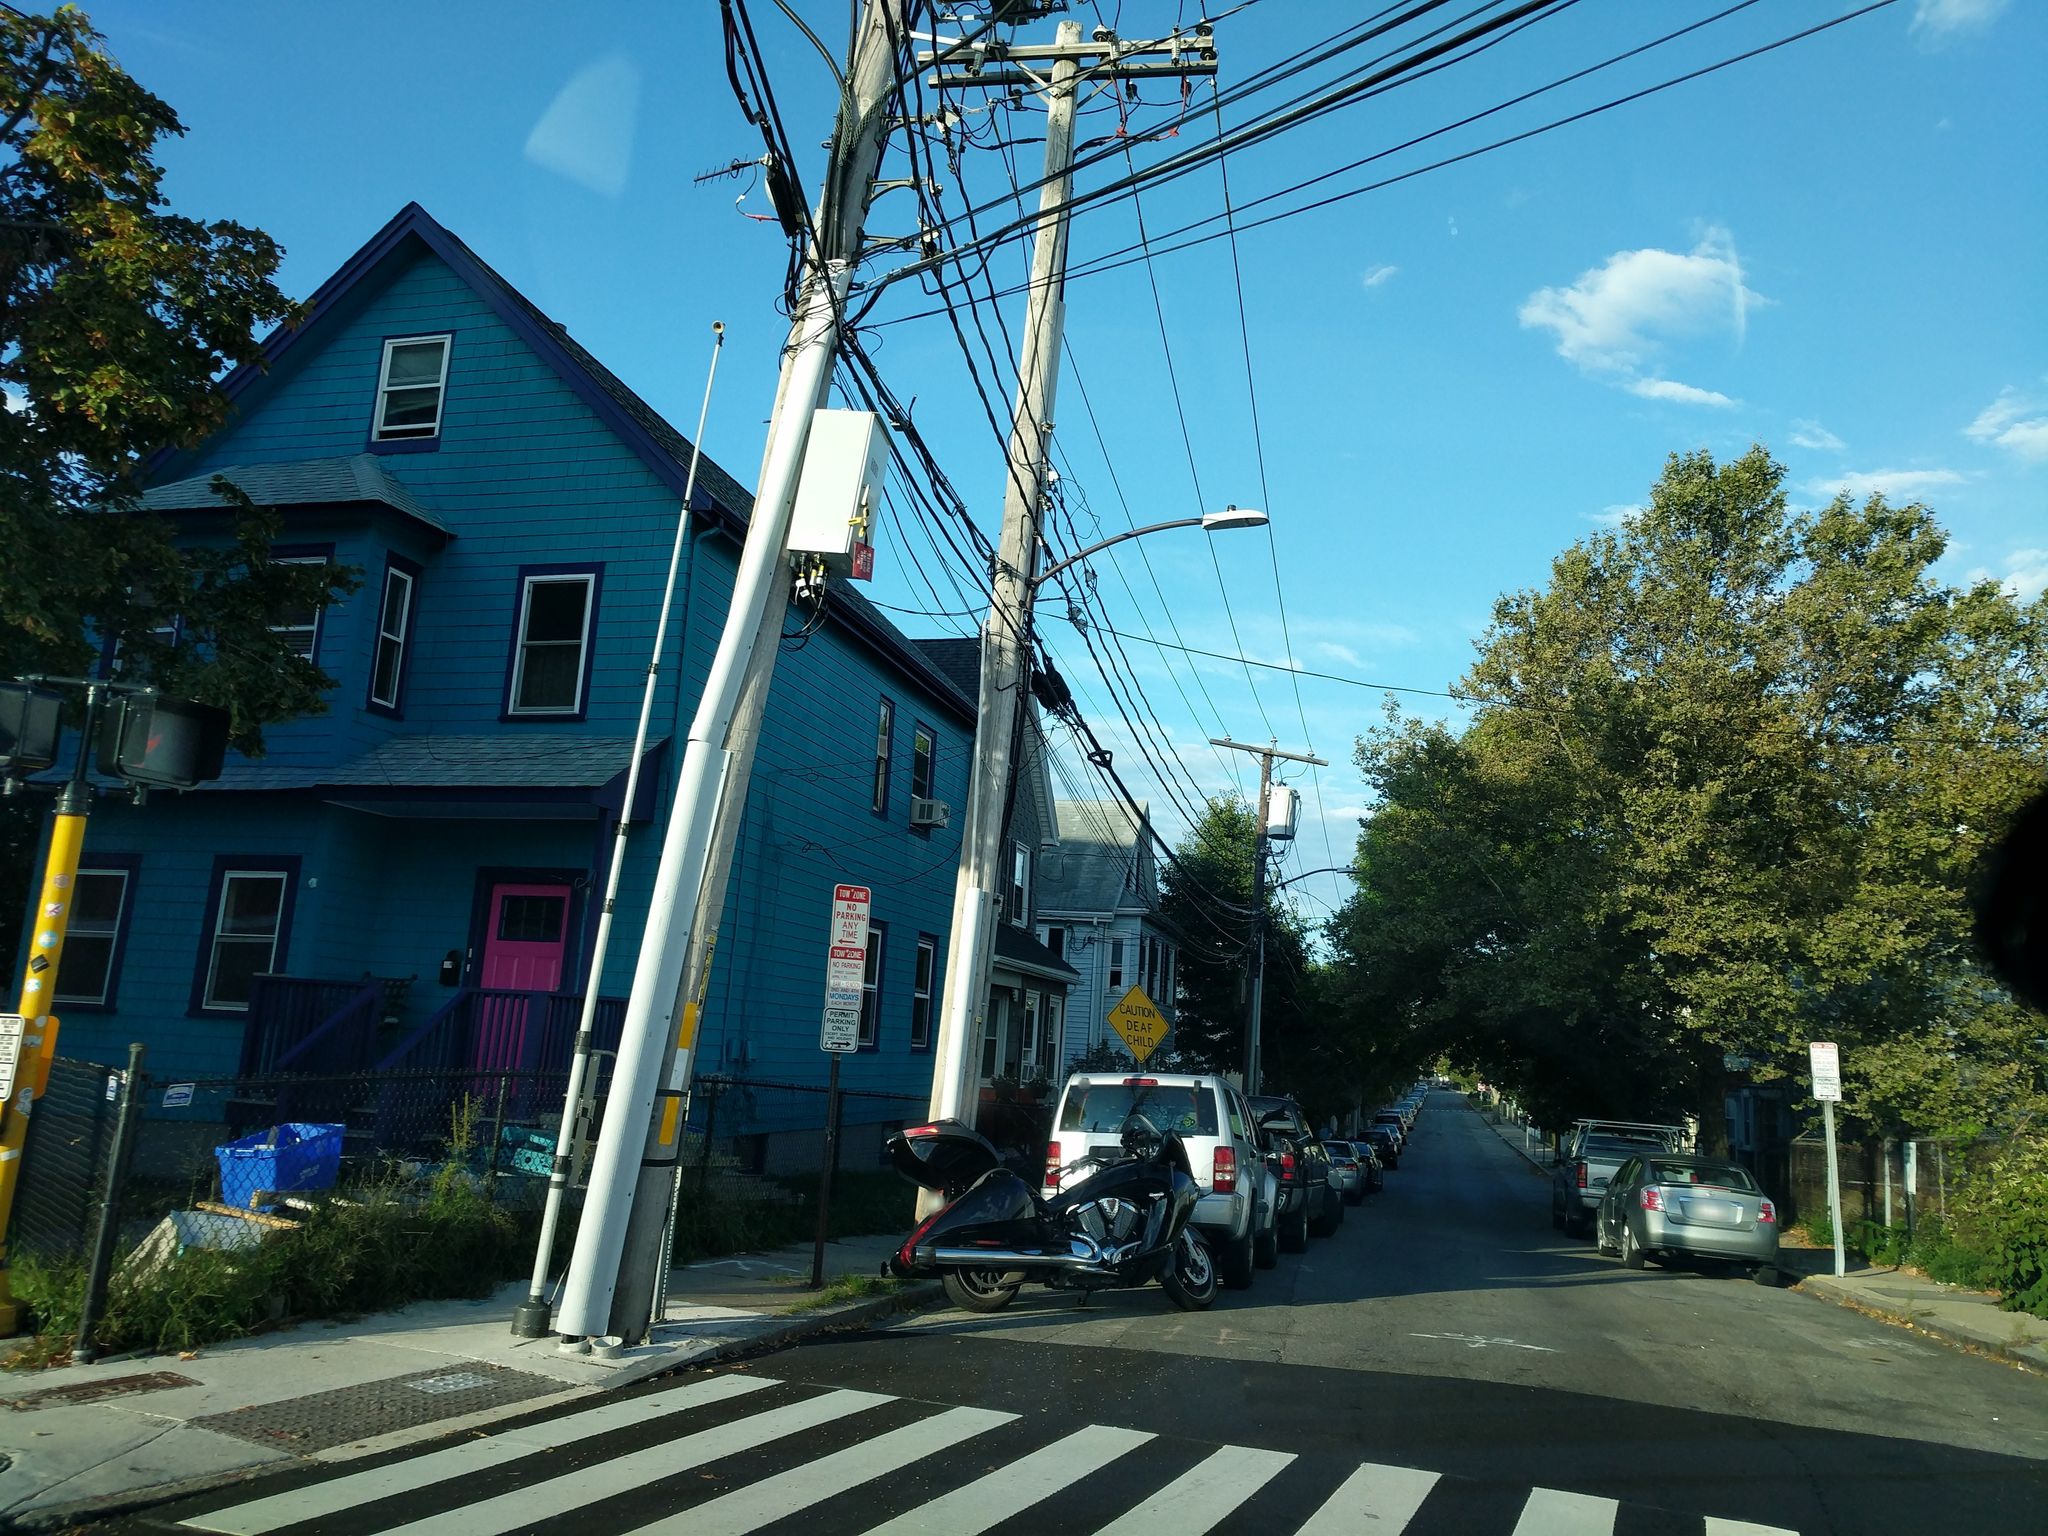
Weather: clear
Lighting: day
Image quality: good
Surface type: driving surface
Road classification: service
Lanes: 1
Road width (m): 12.2
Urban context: urban centre
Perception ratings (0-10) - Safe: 4.36, Lively: 6.79, Beautiful: 4.22, Boring: 5.83, Depressing: 2.69, Wealthy: 2.35